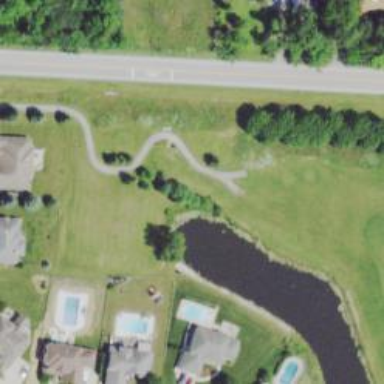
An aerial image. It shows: Path used for both walking and golf.